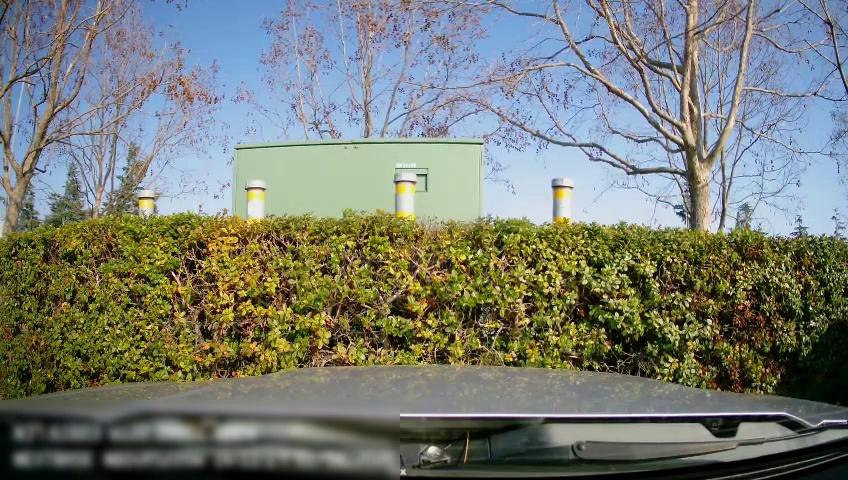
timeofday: Day
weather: Sunny